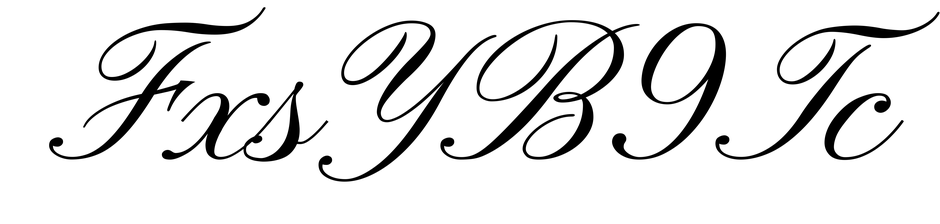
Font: PinyonScript-Regular